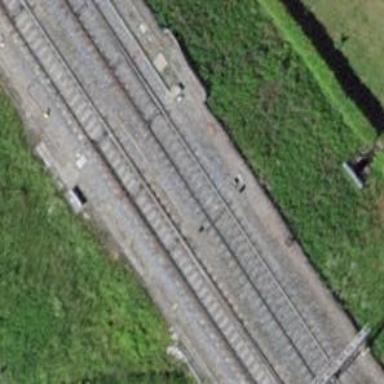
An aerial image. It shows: Single railway track with electrified contact line.